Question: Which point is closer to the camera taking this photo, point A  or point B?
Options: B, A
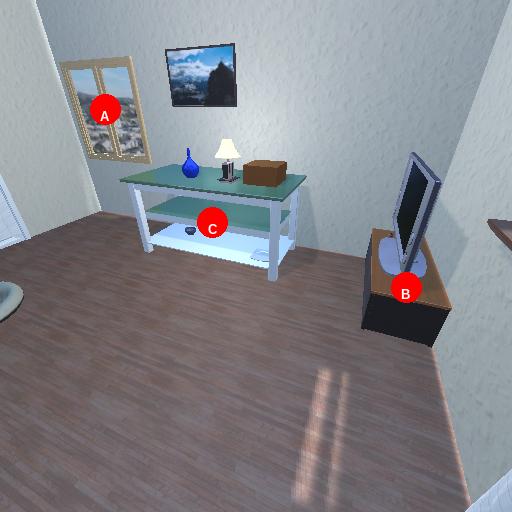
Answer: B